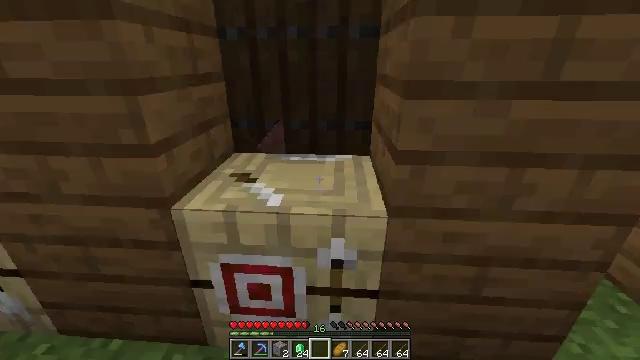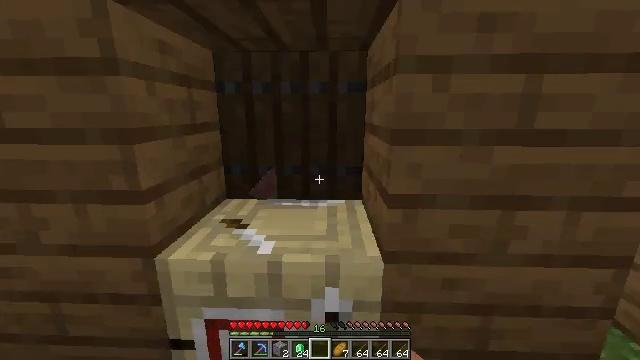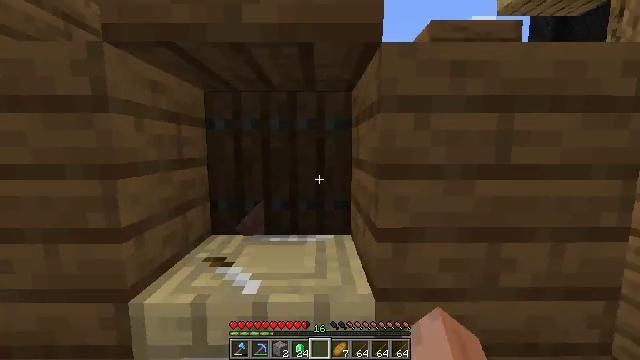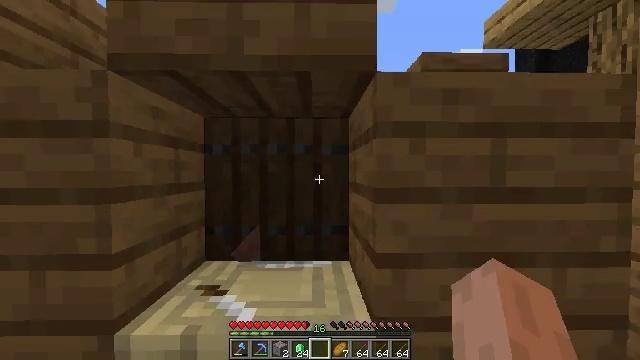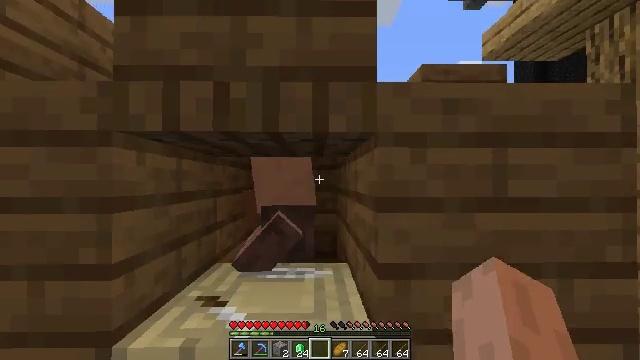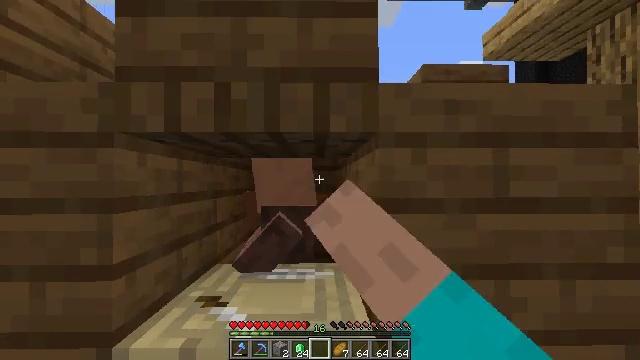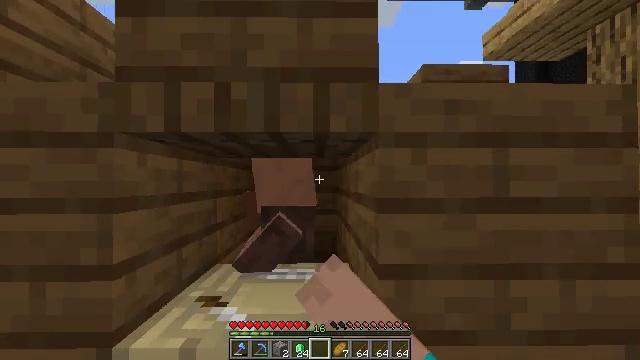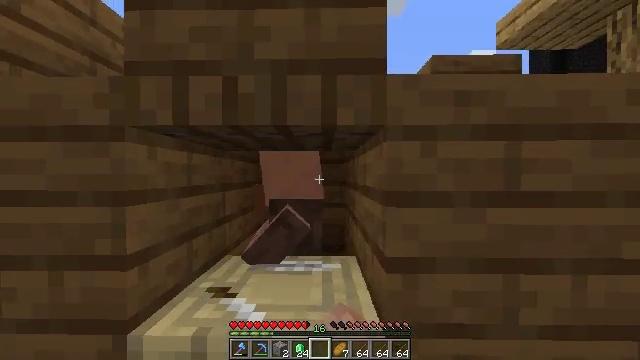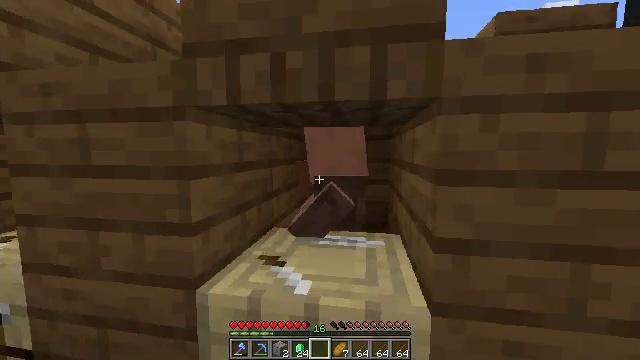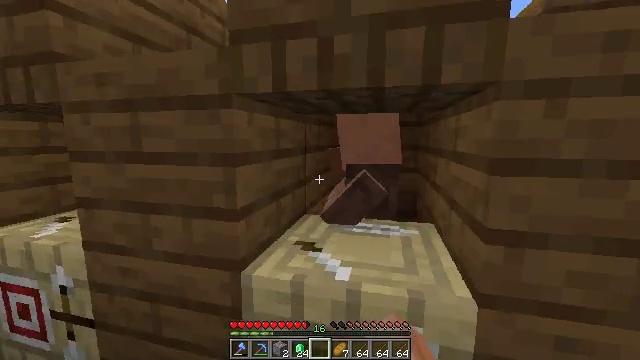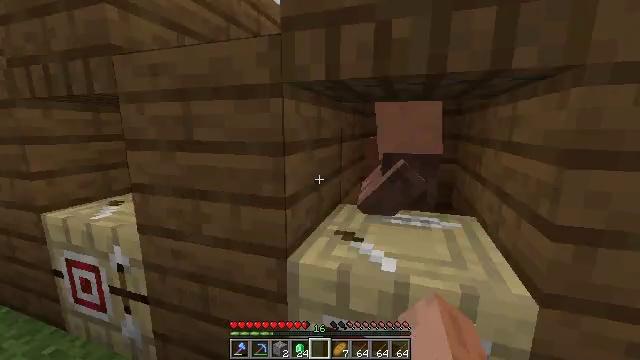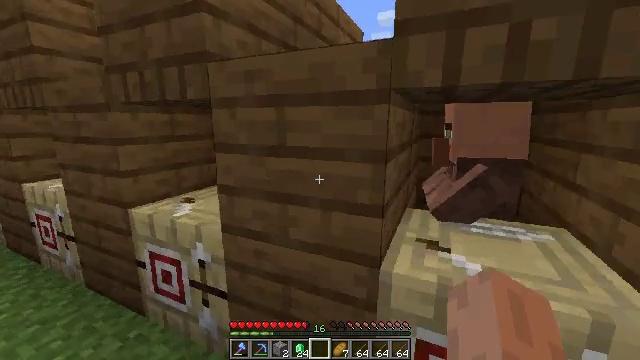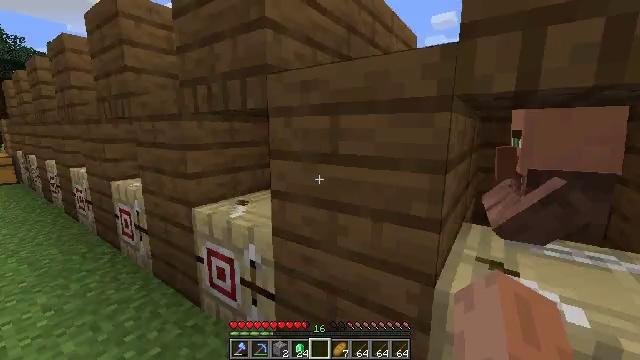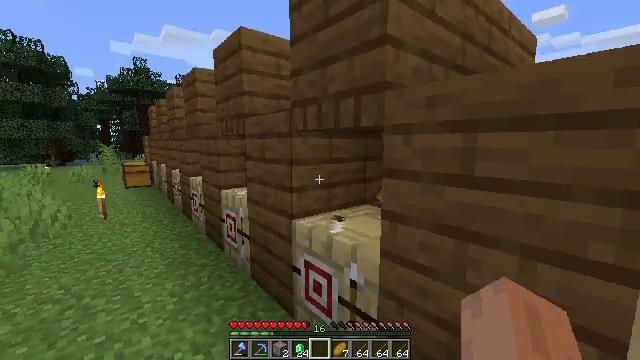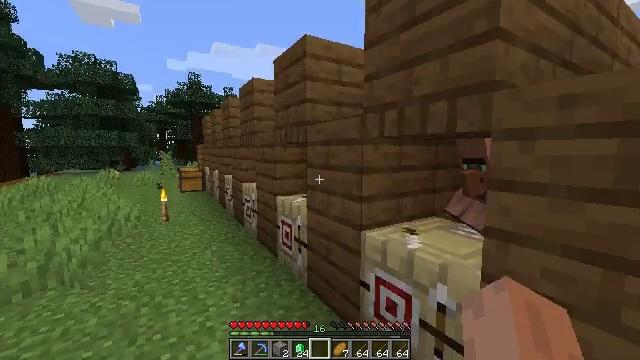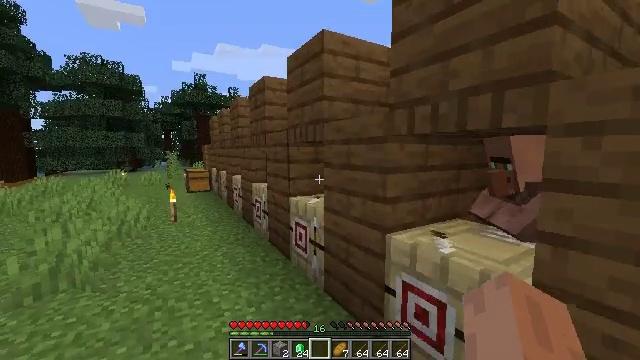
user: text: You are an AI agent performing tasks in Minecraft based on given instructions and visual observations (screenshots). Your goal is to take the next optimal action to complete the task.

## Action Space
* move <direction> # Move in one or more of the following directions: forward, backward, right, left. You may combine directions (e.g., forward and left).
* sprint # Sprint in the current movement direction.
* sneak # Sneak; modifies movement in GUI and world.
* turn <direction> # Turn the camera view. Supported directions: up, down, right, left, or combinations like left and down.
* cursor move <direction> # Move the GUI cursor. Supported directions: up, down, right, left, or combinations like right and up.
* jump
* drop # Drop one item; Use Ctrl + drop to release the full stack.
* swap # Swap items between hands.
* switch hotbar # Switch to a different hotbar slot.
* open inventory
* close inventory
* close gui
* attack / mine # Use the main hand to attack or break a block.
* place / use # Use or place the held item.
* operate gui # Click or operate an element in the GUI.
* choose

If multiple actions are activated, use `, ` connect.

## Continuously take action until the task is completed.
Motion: motion action
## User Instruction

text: Destroy the spruce trapdoor to collect it.
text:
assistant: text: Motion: turn right and up
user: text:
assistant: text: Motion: turn right and up
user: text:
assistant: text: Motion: turn up
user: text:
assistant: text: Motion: turn up, use / place
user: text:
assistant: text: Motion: use / place
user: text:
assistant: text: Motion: use / place
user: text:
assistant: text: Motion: turn left and down
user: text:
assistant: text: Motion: move left, turn left and down
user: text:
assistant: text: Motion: move left, turn left and down
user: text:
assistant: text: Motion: move left, turn left and down
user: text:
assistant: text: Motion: move left, turn left
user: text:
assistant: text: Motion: move left, turn left and up
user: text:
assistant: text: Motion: move left, turn left and up
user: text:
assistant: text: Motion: move forward and move left, turn left and up
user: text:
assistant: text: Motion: move forward and move left
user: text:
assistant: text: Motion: move forward and move left
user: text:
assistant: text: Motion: move forward and move left
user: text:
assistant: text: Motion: move forward and move left
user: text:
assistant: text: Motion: move forward and move left, sprint, turn right
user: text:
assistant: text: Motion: move forward and move left, sprint, turn right
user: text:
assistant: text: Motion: move forward and move left, sprint, turn right
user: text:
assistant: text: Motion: move forward and move left, sprint, turn right
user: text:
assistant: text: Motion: move forward and move left, sprint, turn right
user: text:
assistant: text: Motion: move forward and move left, sprint, turn right
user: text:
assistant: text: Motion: move forward and move left, sprint, turn right
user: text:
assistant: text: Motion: move forward and move left, sprint, turn right
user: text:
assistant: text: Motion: move forward and move left, sprint, turn right
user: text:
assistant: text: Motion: move forward and move left, sprint, turn right
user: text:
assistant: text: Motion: move forward and move left, sprint, turn right
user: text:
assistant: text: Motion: turn right